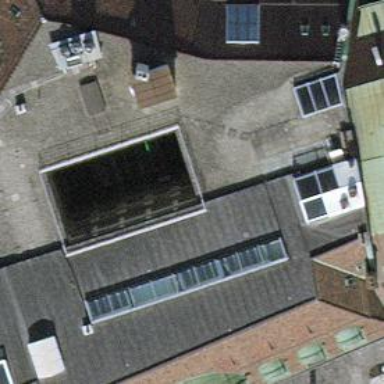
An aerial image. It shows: Building.